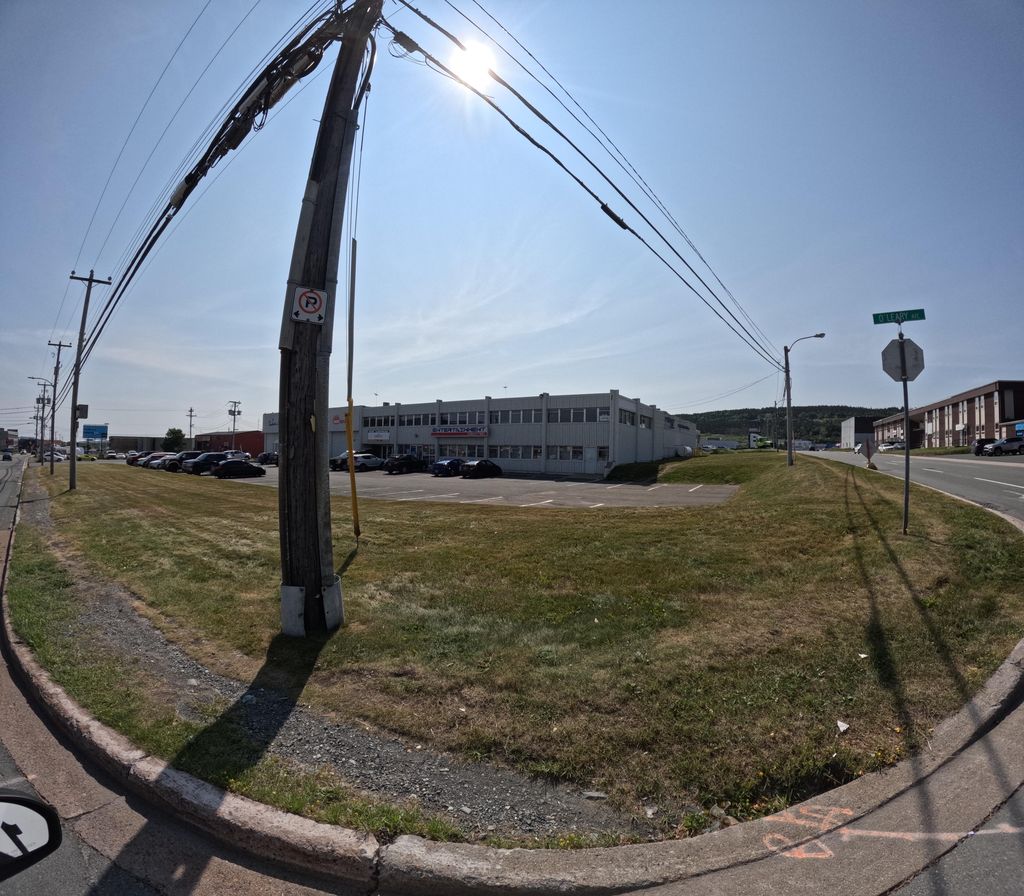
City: st_johns